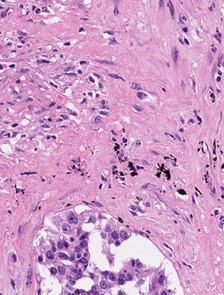
Tumor epithelial tissue: yes
Tumor-associated stroma tissue: yes
Normal tissue: no